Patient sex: F
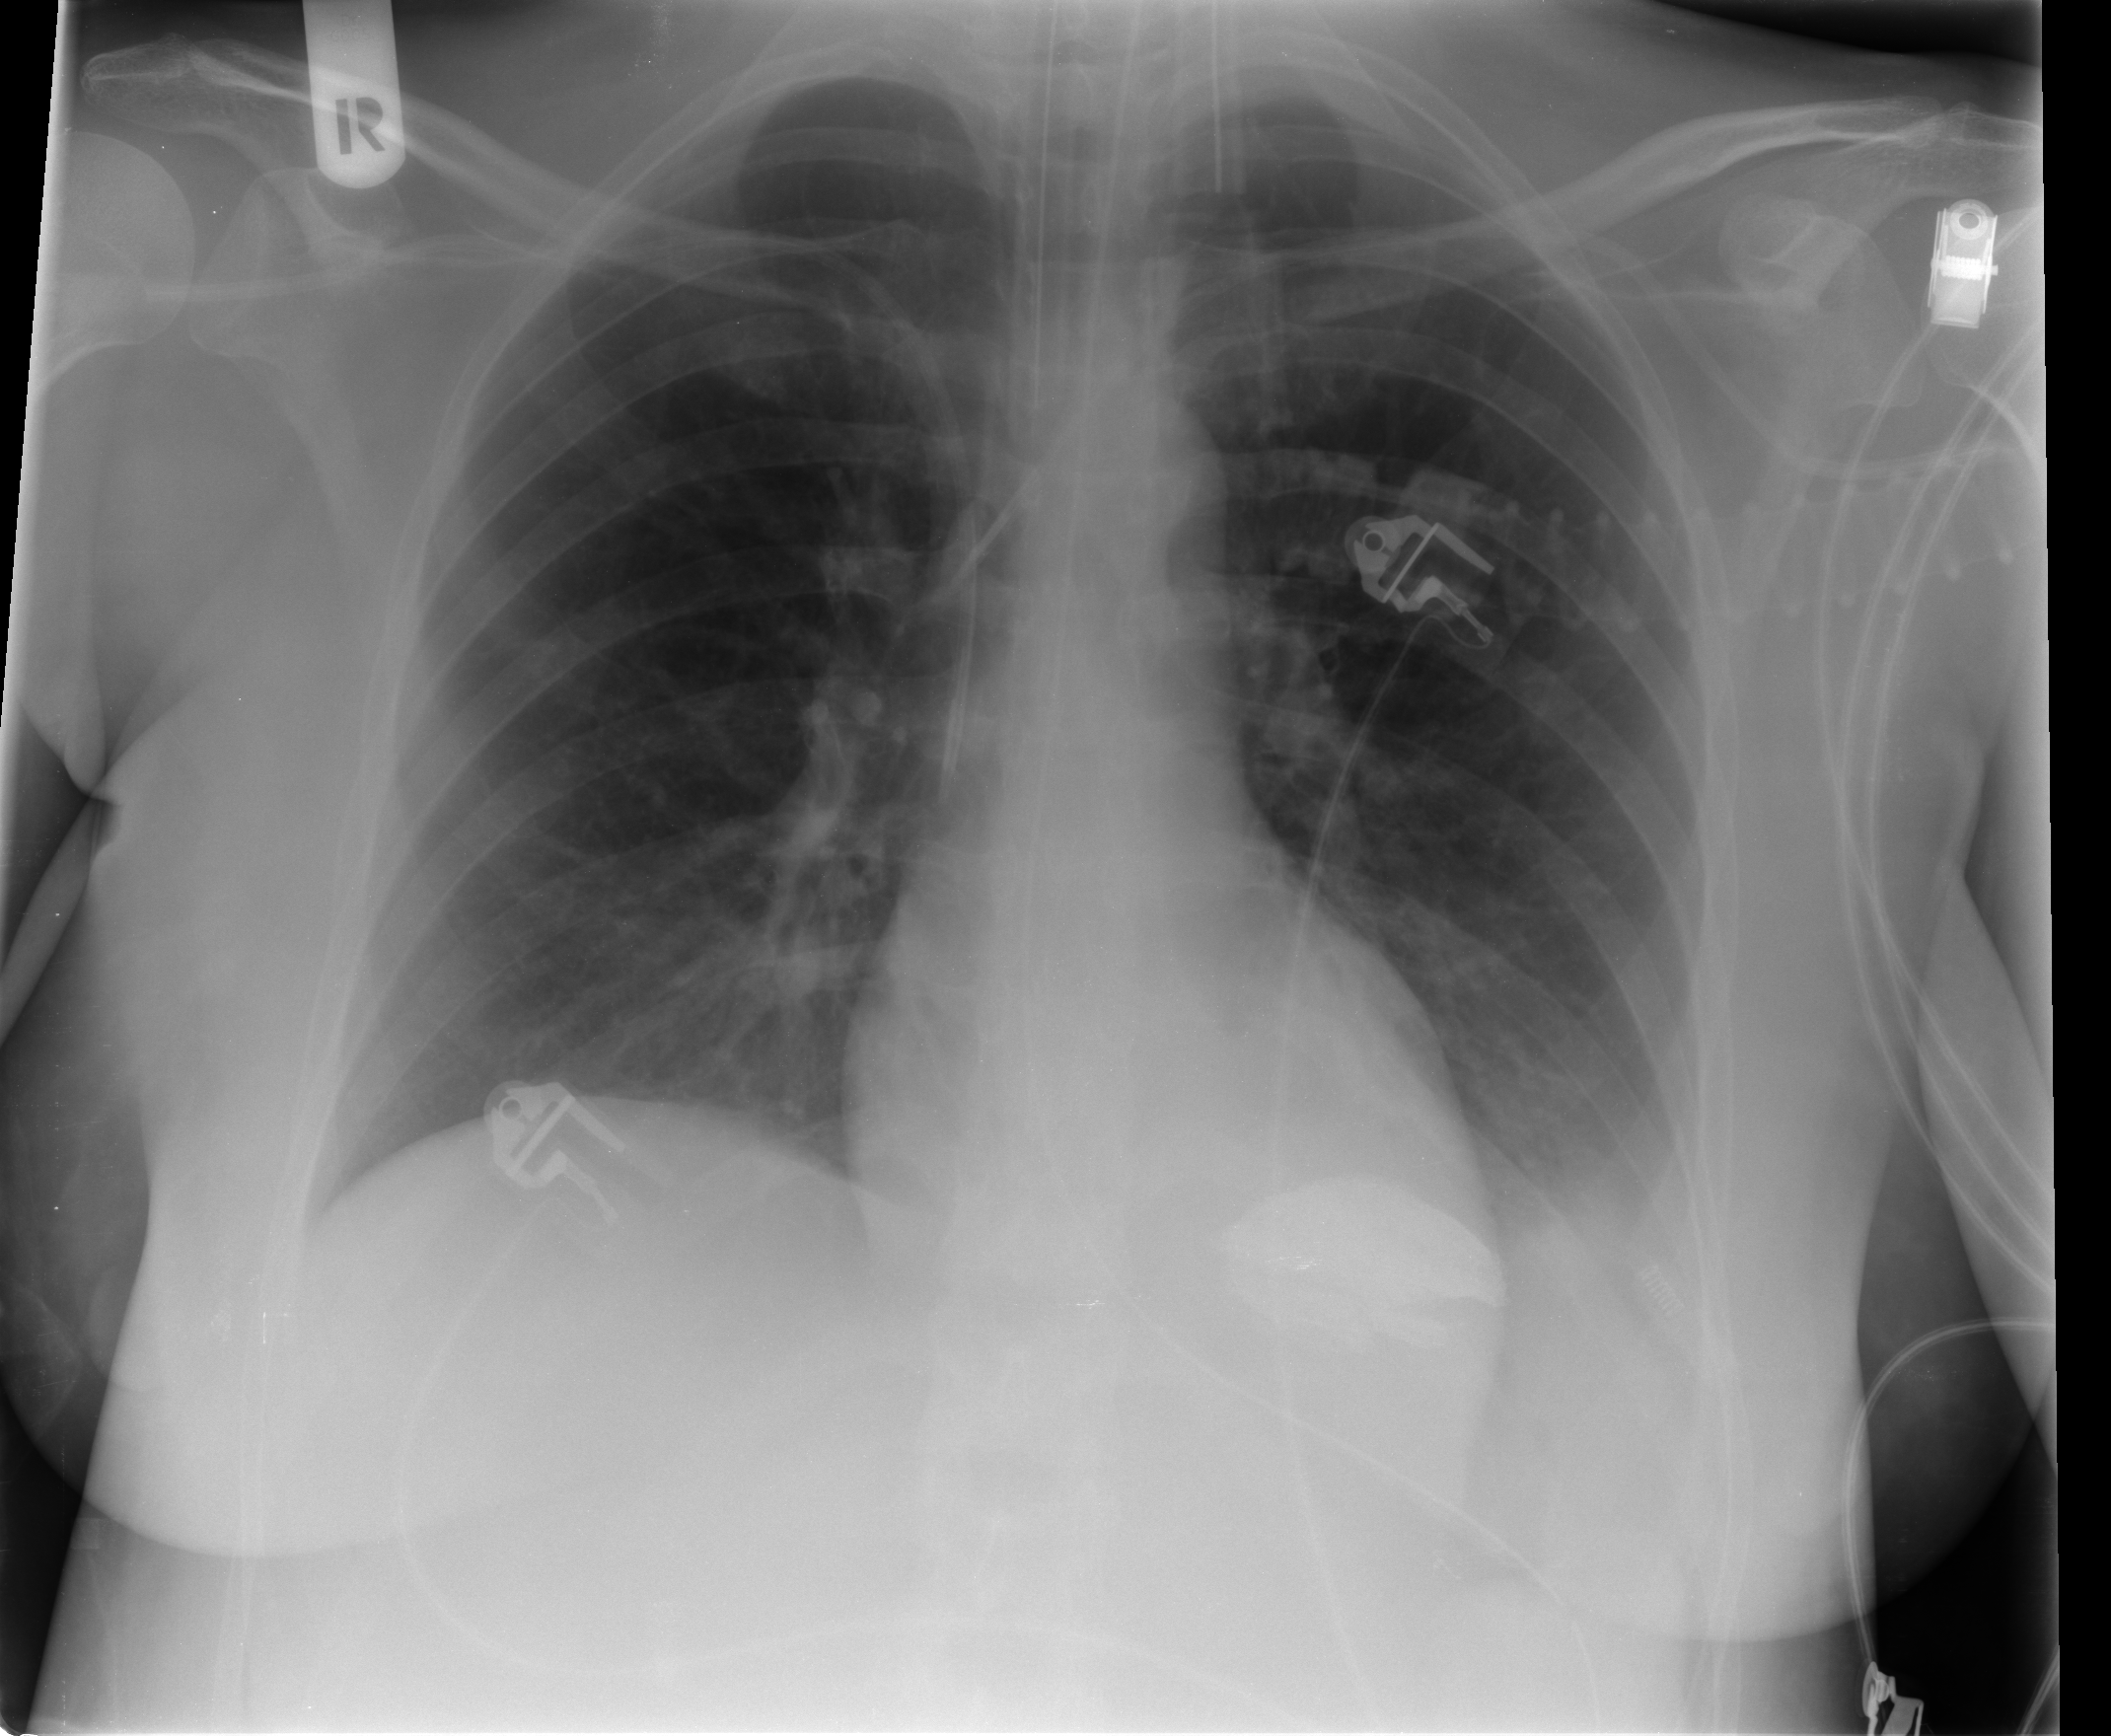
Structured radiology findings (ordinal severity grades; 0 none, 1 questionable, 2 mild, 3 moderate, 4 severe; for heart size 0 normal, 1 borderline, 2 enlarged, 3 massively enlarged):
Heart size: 0
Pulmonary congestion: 0
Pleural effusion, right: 0
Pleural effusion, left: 1
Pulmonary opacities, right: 0
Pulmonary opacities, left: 0
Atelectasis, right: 0
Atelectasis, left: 1